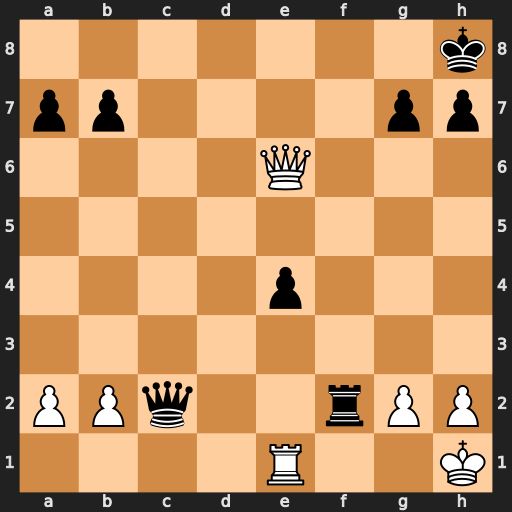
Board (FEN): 7k/pp4pp/4Q3/8/4p3/8/PPq2rPP/4R2K
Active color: w
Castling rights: -
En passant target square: -
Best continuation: Qe8+ Rf8 Qxf8#